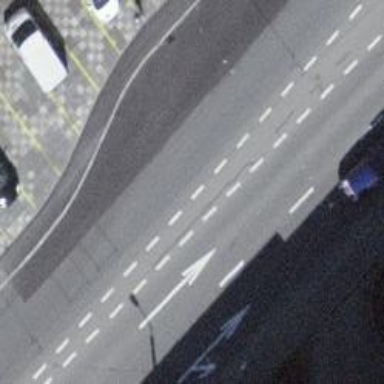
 which is classified as primary highway."